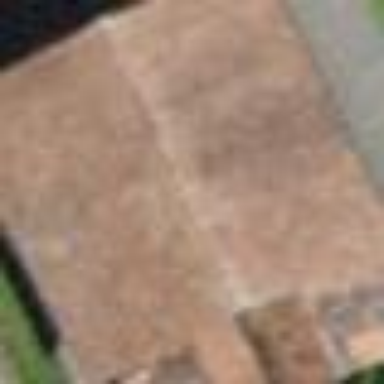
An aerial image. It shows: Barn.